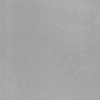
Atmospheric dust classification: dusty